Field crop: tomato
Growth stage: 2
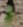
Species: solanum